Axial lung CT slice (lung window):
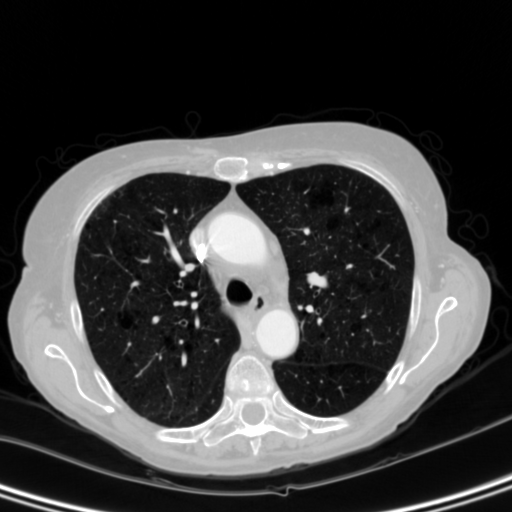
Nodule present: no